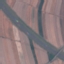
Land use / land cover: Highway